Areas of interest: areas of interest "Yantai New Shanghai Automobile Sales and Service Co., Ltd."
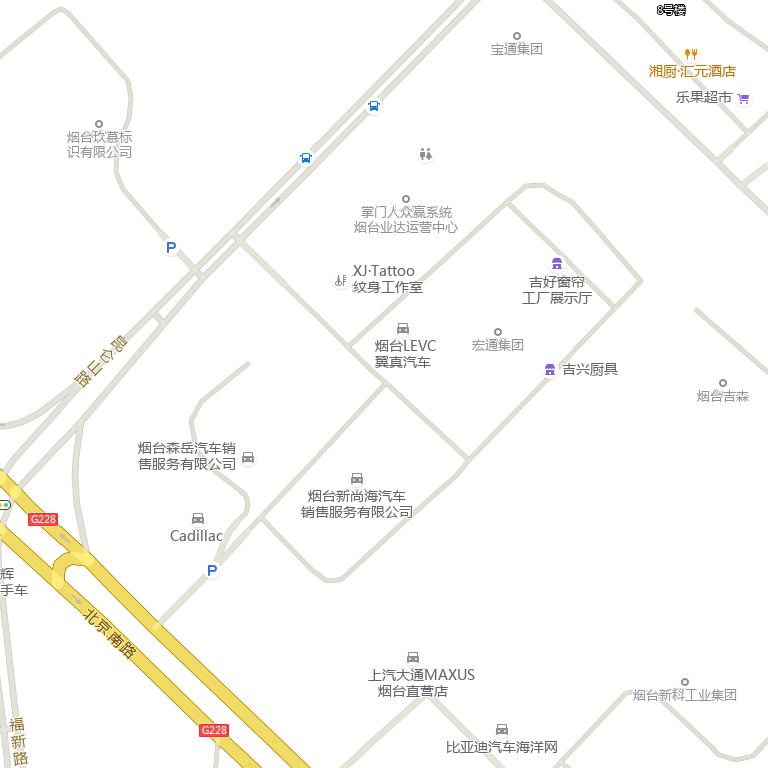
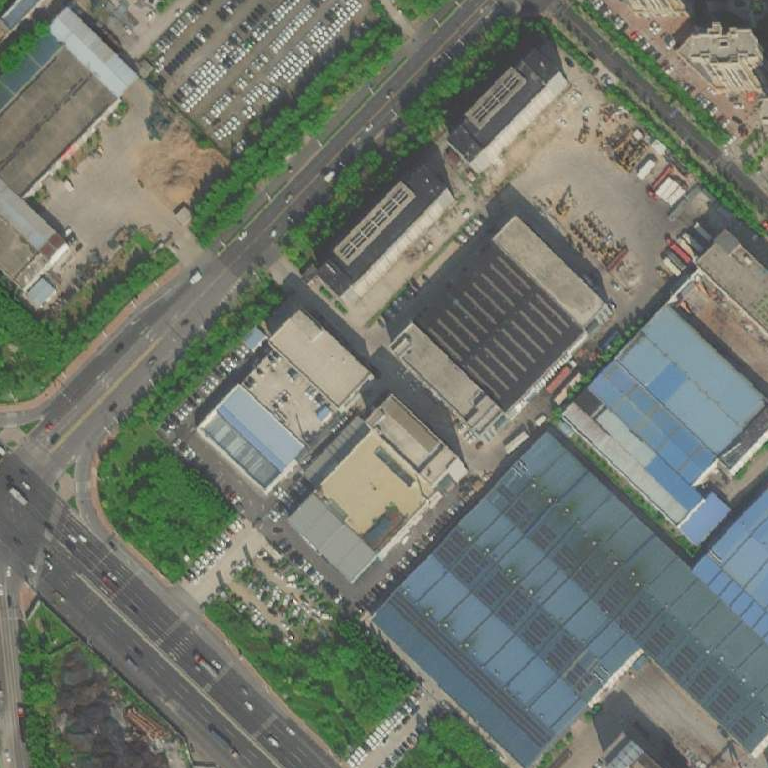